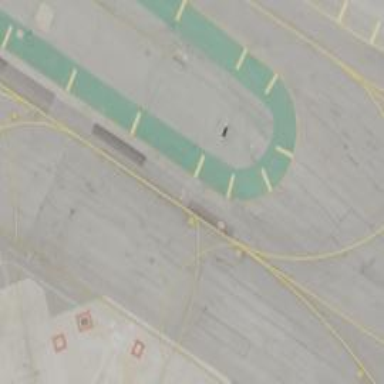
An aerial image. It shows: Taxiway at the airport with asphalt surface.